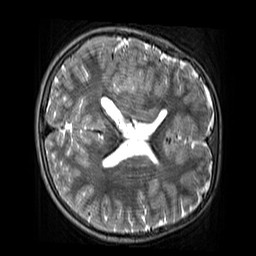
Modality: T2w
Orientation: axial
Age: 9
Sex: male
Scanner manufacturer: siemens
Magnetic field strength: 3 T
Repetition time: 3.2 s
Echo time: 0.408 s